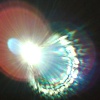
Label: sunburn